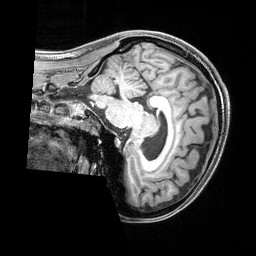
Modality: T1w
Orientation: sagittal
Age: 27
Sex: female
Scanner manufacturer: siemens
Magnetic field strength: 3 T
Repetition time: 2.4 s
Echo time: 0.00215 s